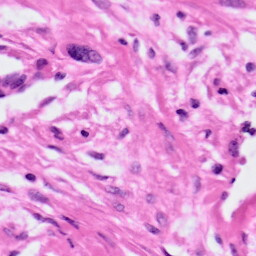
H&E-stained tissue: Ovarian